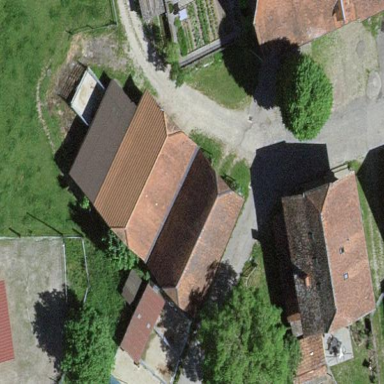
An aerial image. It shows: Barn.